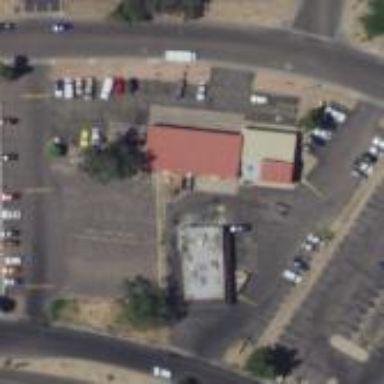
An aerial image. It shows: Parking area with asphalt surface.